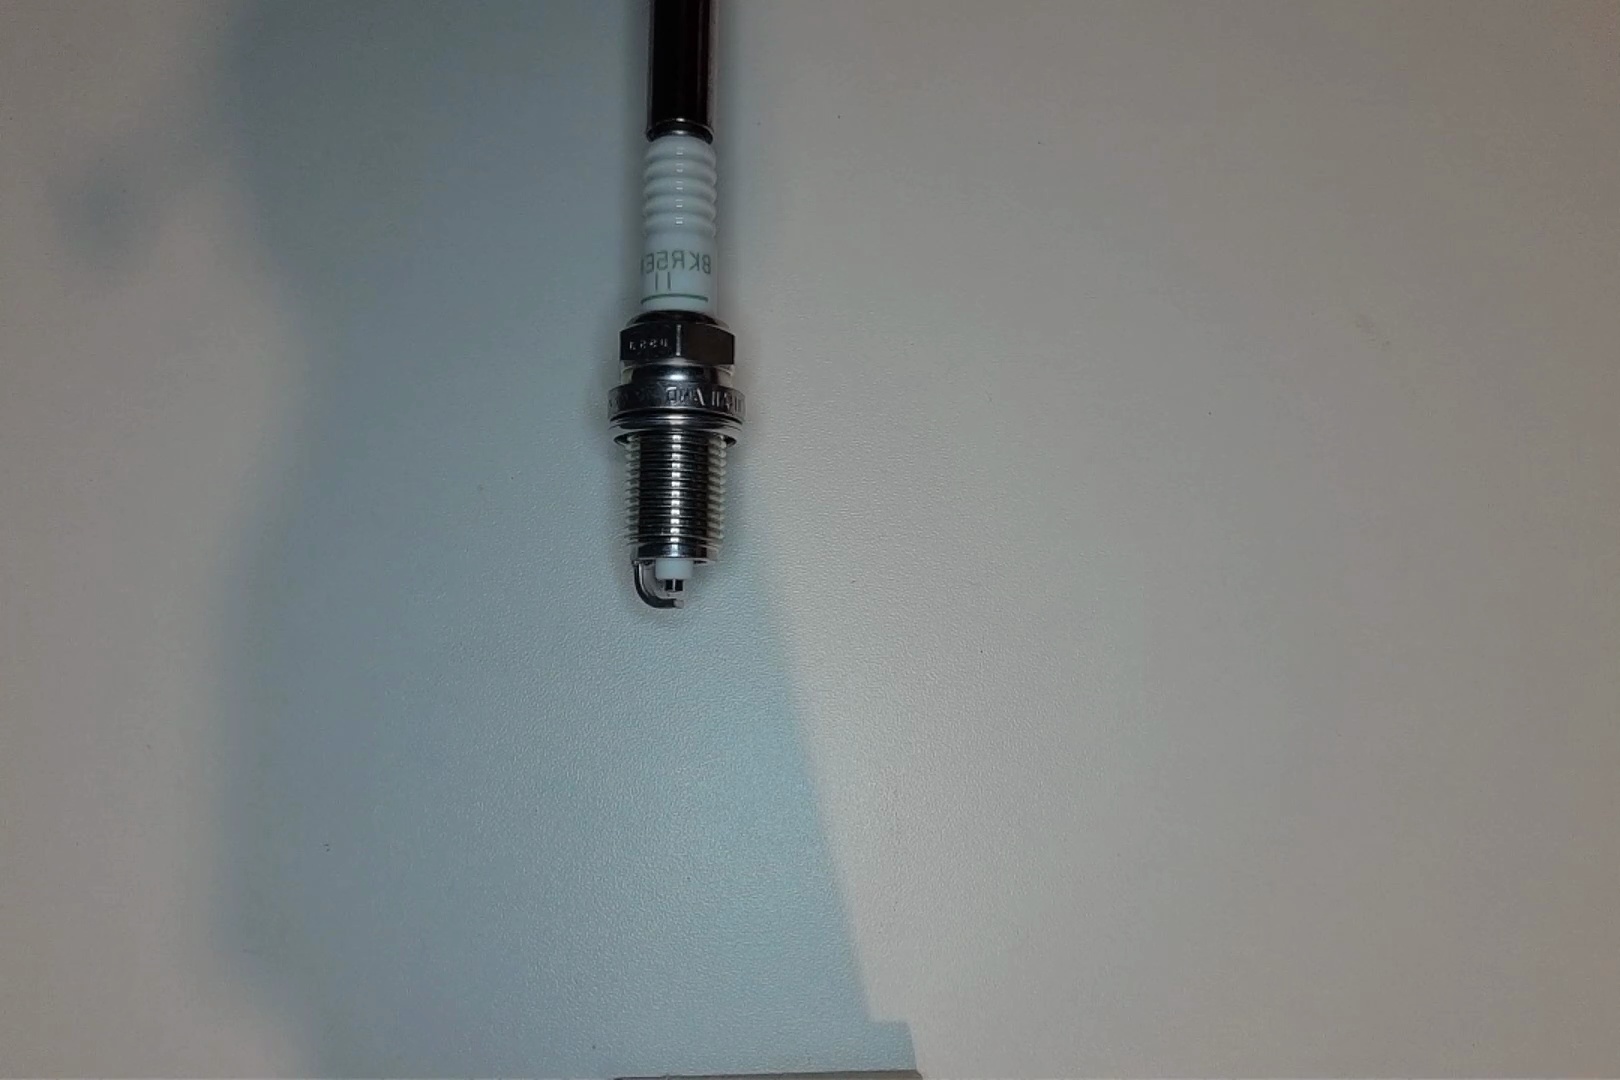
Label: no anomaly